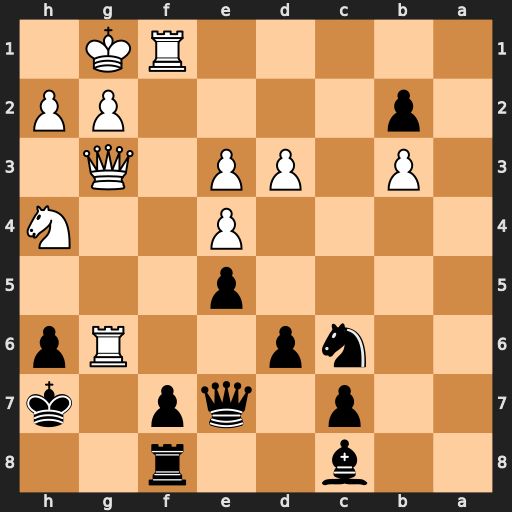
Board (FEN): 2b2r2/2p1qp1k/2np2Rp/4p3/4P2N/1P1PP1Q1/1p4PP/5RK1
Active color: b
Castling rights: -
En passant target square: -
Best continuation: fxg6 Qxg6+ Kh8 Qxh6+ Kg8